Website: bh-photo
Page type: cart
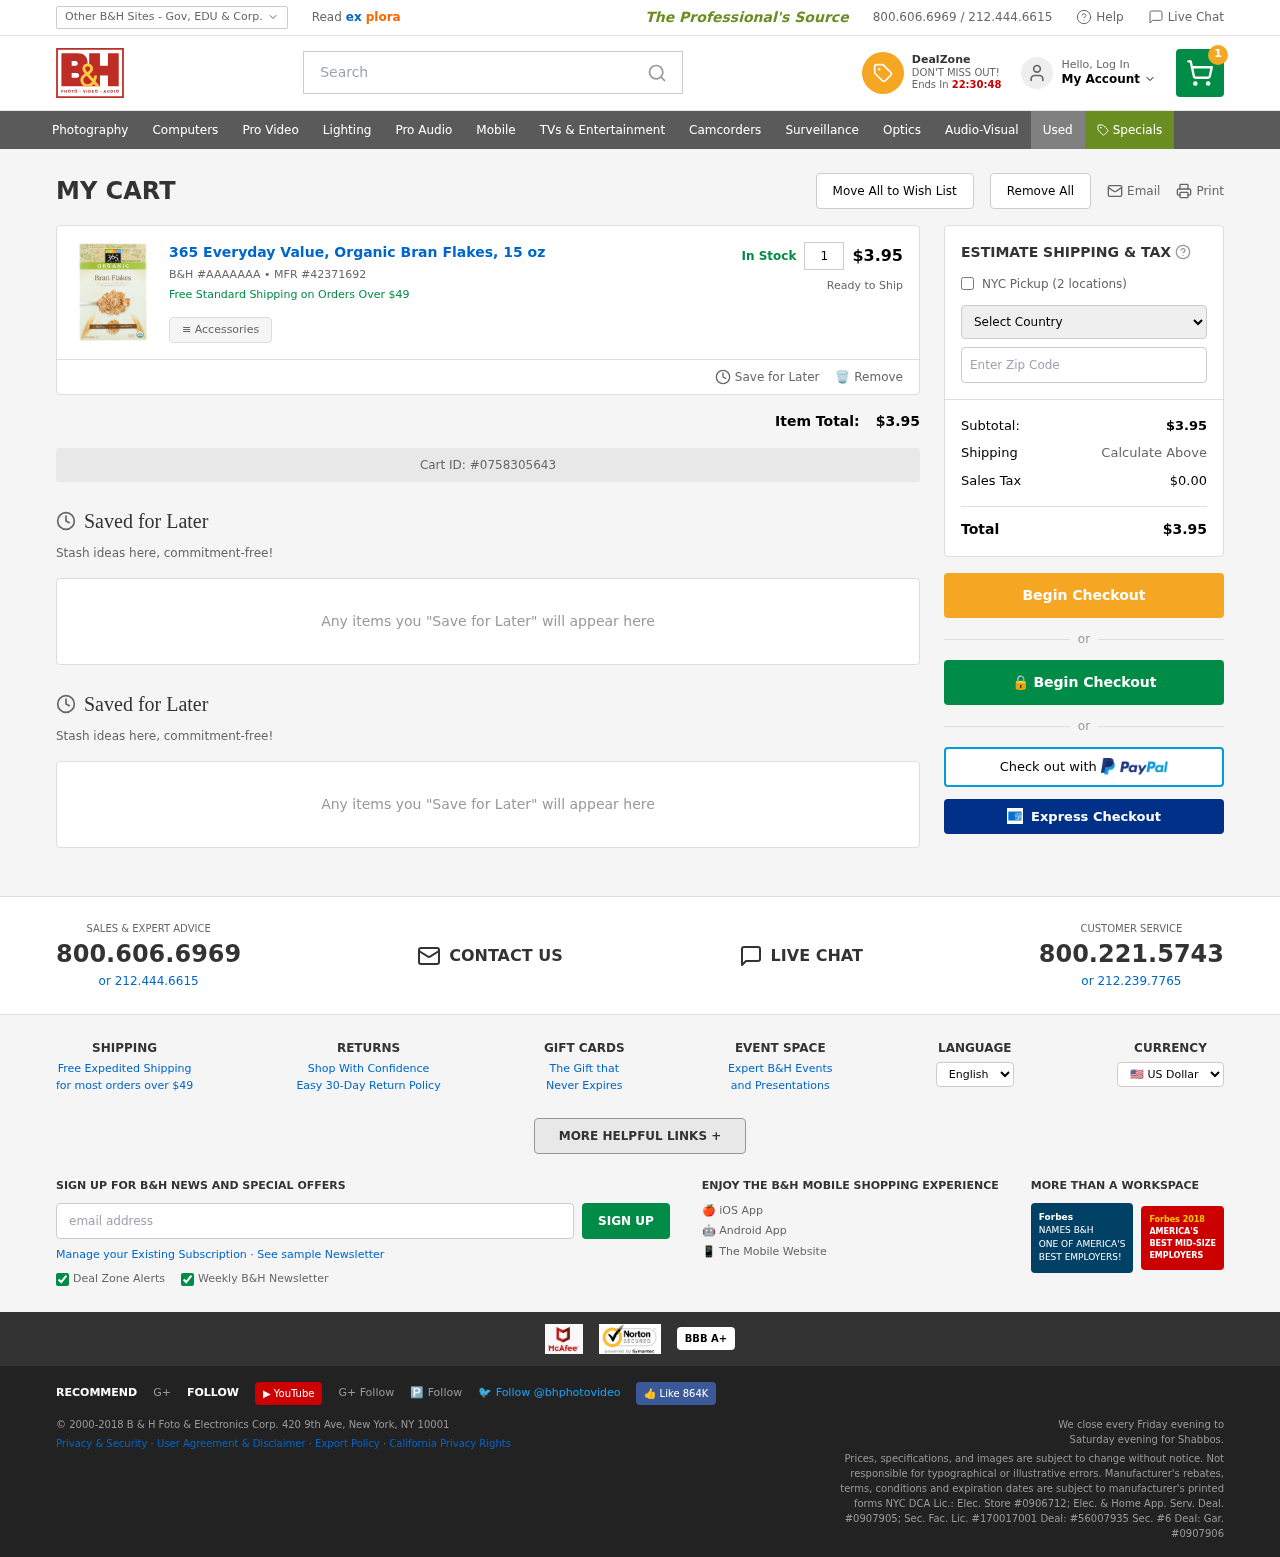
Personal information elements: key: PII_COUNTRY
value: United States
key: PII_EMAIL
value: sherry_jackson@hotmail.com
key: PII_POSTCODE
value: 76713
Product elements: key: PRODUCT1_NAME
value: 365 Everyday Value, Organic Bran Flakes, 15 oz
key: PRODUCT1_QUANTITY
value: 1
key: PRODUCT1_SKU
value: AAAAAAA
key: PRODUCT1_MFR
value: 42371692
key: PRODUCT1_SUBTOTAL
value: $3.95
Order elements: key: ORDER_NUM_ITEMS
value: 1
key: ORDER_SUBTOTAL
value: $3.95
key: ORDER_ID
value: #0758305643
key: ORDER_TAX
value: $0.00
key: ORDER_TOTAL
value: $3.95
Search elements: key: HEADER_SEARCH
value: Search